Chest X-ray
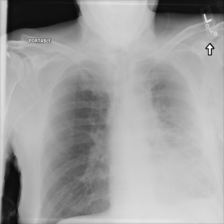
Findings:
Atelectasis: negative
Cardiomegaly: negative
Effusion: positive
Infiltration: positive
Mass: negative
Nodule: negative
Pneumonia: negative
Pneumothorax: negative
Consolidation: negative
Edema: negative
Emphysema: negative
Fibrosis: negative
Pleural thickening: negative
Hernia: negative